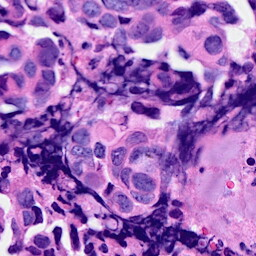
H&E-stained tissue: Breast